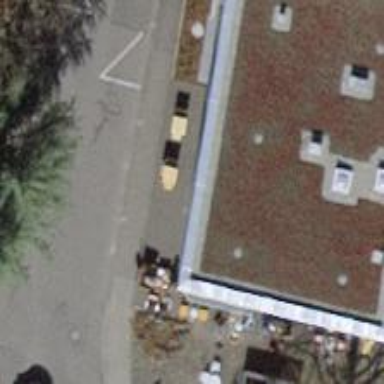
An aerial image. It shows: Cafe.